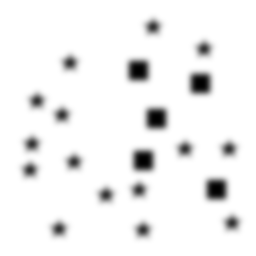
Squares: 5
Triangles: 0
Stars: 15
Total shapes: 20